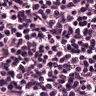
Metastatic tissue present: no